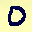
Label: 0